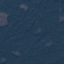
Land use / land cover class: Forest